Current action and preconditions to check: trajectory_clear

Your task: For each precondition in the list above, predict whether it will hold at this action.

Consider the current scene as observed from the mobile robot's camera, and analyze the predicted future states of all dynamic agents (e.g., people, animals, vehicles, or any moving entities) within the NEXT SECOND.

IMPORTANT: Only answer "very likely" if you are absolutely certain—based on strong, clear evidence—that a dynamic agent will violate the precondition in the predicted future state. Do NOT answer "very likely" for unlikely, ambiguous, or low-probability risks.

Ask yourself for each precondition: Is there a high probability, with clear and convincing evidence, that the predicted future states of any dynamic agent will interfere with the predicted future state of the currently executing action within the NEXT SECOND, causing that precondition to fail?

Assess the risk level based on these predictions. Use "likely" or "very likely" if motions create a clear risk of interference.

Use "neutral" or "improbable" if agents are nearby but their predicted paths are clearly diverging or non-conflicting.

Failure Risk Categories: "very improbable", "improbable", "neutral", "likely", "very likely"

Answer Format: Output ONLY the probability_of_failure value from these categories: "very improbable", "improbable", "neutral", "likely", "very likely"

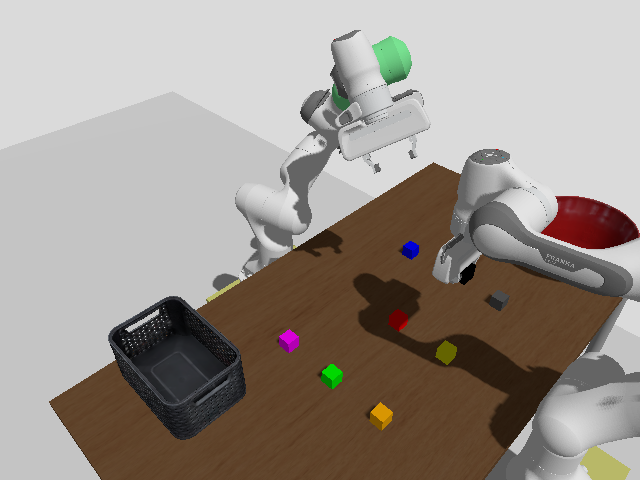

Answer: improbable